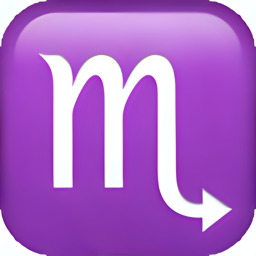
Name: scorpius
Emoji: ♏
Group: Symbols
Sub-group: zodiac